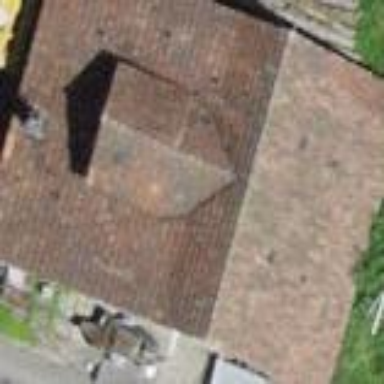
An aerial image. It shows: Barn.